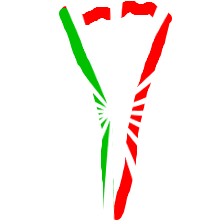
Shape: triangle